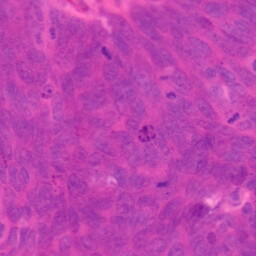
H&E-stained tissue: Colon